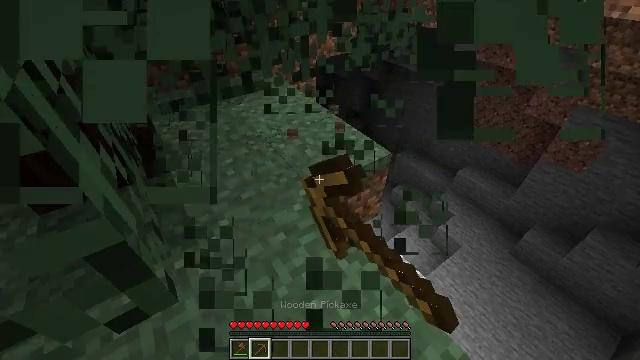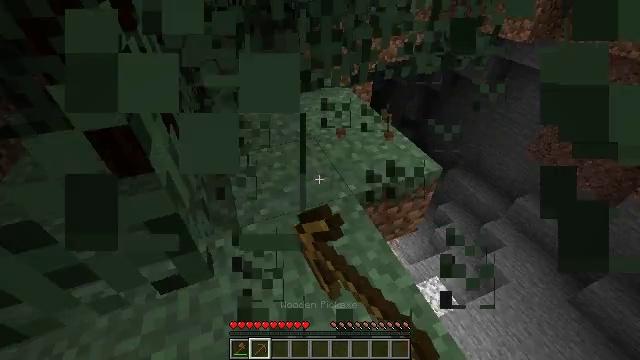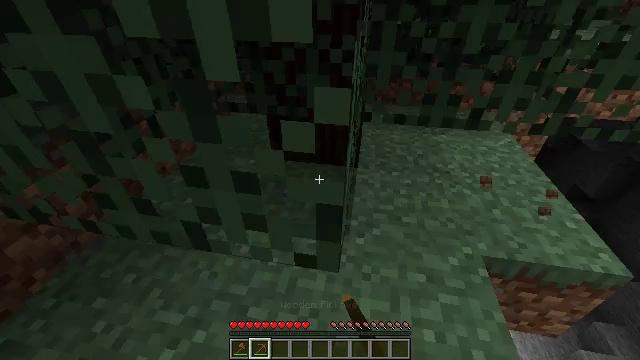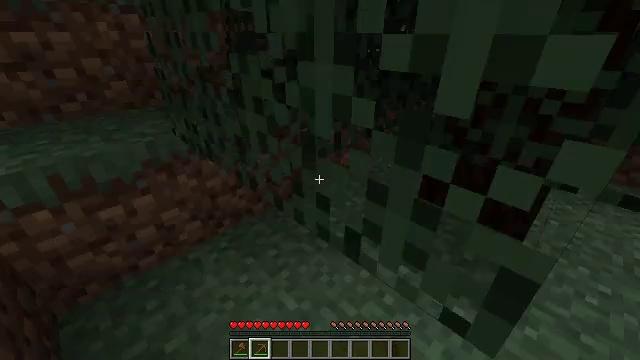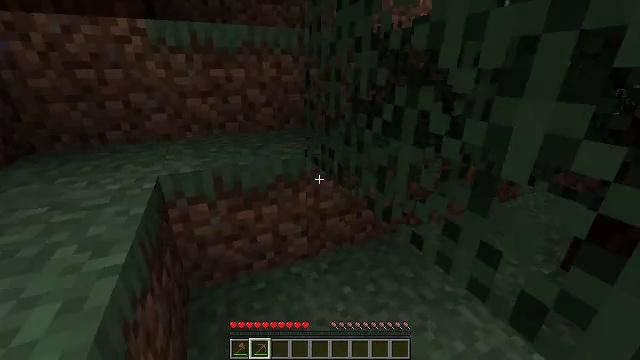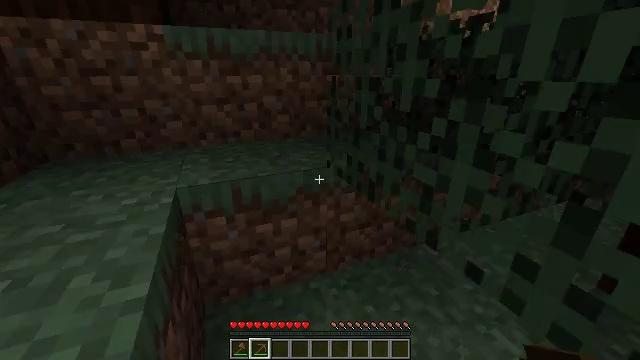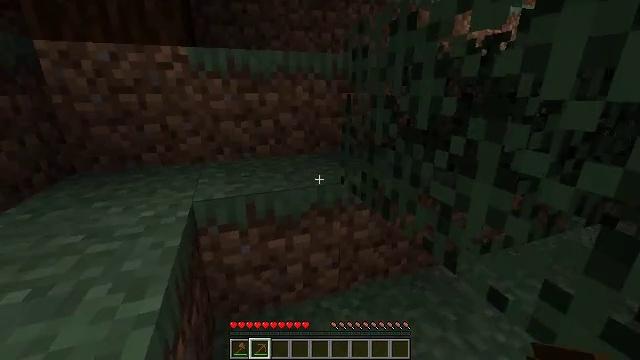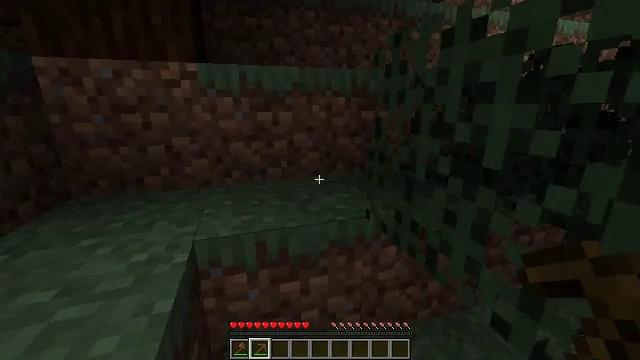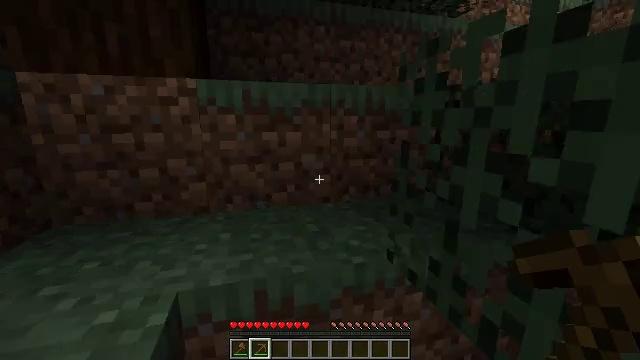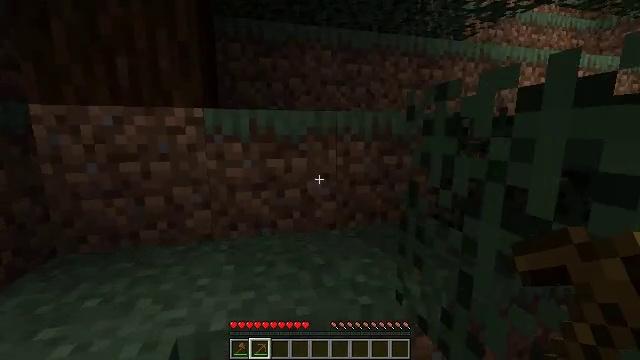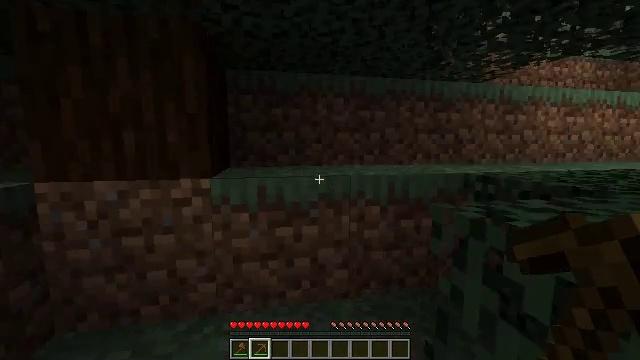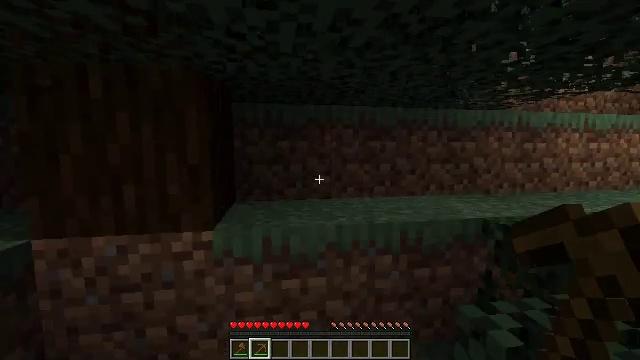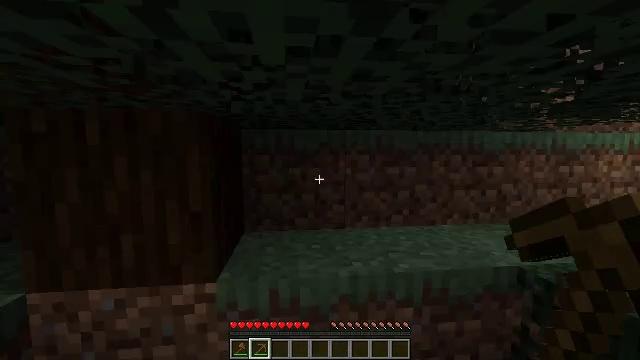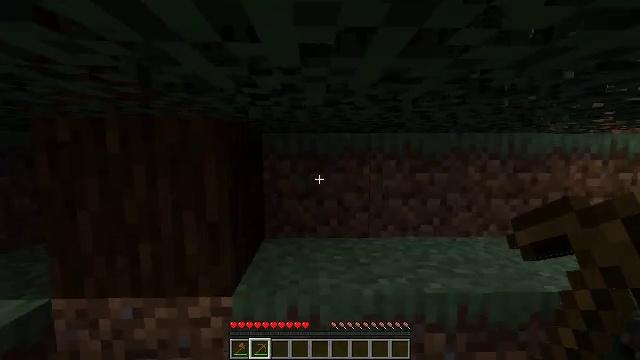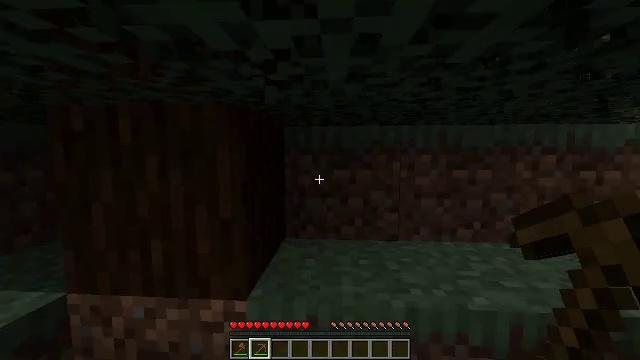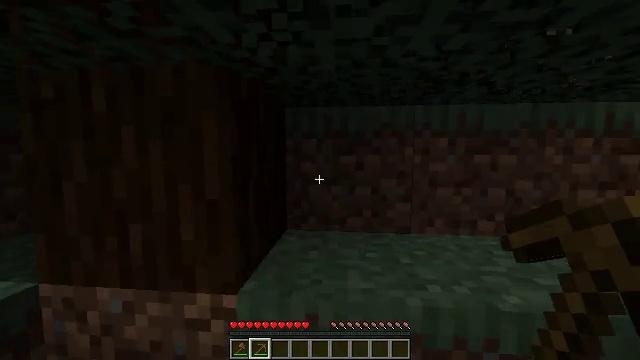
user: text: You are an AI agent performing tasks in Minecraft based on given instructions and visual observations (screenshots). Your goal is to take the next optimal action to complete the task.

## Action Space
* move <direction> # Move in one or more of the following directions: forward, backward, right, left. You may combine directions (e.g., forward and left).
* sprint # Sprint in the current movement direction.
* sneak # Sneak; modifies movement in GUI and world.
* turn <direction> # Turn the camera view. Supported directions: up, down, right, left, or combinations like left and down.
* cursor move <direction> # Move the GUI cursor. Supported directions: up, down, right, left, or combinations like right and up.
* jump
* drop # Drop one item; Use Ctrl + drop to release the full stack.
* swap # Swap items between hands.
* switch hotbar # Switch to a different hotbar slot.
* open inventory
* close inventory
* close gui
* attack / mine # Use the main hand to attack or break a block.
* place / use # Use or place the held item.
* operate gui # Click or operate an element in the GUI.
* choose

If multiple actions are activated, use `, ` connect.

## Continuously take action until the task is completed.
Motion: motion action
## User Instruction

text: Collect spruce leaves for landscaping.
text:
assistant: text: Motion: turn left
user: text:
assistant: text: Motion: move left, turn left and up
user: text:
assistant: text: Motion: move left, turn left and up
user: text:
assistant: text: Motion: move left, turn left and up
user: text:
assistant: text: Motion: move forward and move left, turn left
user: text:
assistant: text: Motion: move forward and move left, turn left and up
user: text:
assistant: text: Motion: move forward and move left, turn left and up
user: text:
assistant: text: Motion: move forward, turn left and up
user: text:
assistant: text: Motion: move forward, turn left and up, jump
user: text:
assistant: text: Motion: move forward, turn left and up, jump
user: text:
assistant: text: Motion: move forward, turn left and up, jump
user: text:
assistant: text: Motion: move forward, turn left, jump
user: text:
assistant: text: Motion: move forward, turn left, jump
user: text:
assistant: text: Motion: move forward and move left, turn left
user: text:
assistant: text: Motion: move forward and move left, turn left
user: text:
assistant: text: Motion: move forward and move left
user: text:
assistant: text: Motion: move forward and move left, turn right
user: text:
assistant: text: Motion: move forward and move left, turn right and down
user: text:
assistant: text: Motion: move forward, turn right and down
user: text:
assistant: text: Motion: move forward, turn right and down
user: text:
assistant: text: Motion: move forward, turn right and down
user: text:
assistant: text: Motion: move forward, turn right and down
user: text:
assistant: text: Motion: move forward, turn right and down
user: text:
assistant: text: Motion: move forward, turn right and down
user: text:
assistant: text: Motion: move forward, turn right
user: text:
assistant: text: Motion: move forward
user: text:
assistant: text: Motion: move forward
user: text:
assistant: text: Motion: move forward
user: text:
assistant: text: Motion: move forward
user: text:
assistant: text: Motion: move forward and move left